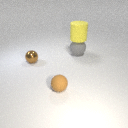
small brown rubber sphere to the left of large gray rubber sphere